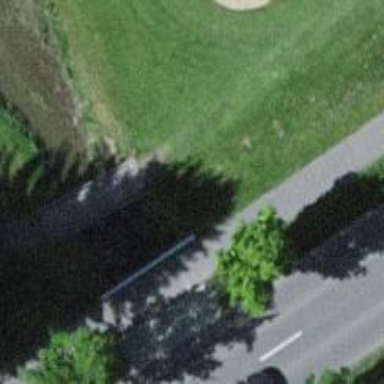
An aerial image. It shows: Track with designated golf cart path. The track has grade 2 bridge.